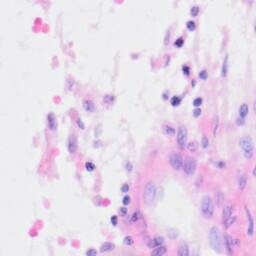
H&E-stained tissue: Kidney